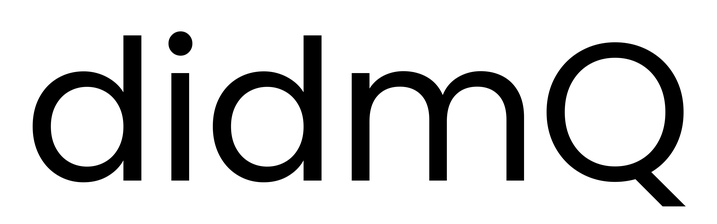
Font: Poppins-Regular